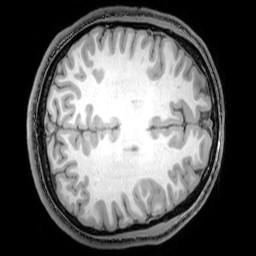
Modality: T1w
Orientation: axial
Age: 22
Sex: male
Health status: healthy
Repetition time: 0.081 s
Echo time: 0.037 s